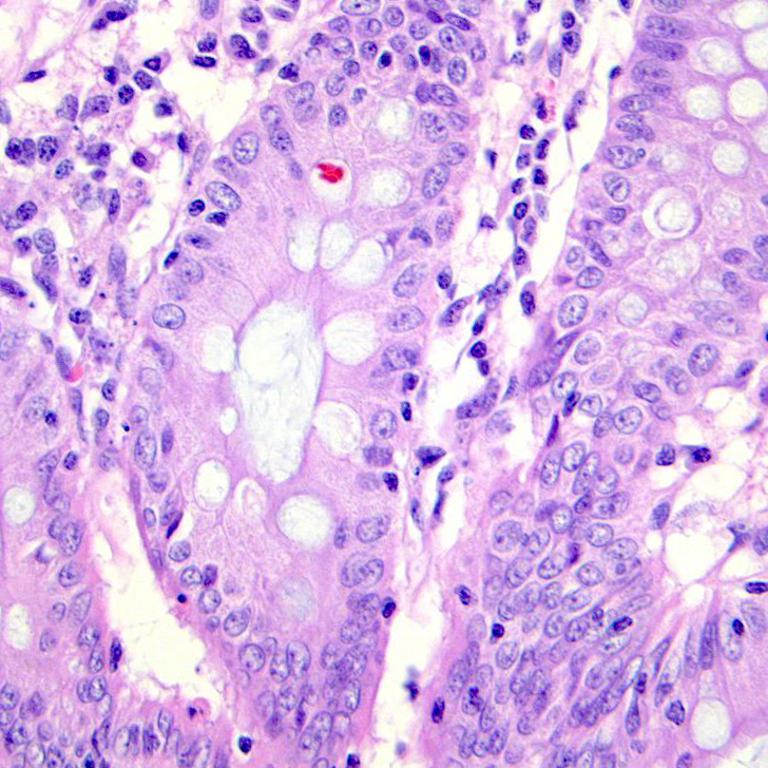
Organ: colon
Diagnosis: benign